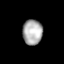
Tissue: lung
Cell type: Epithelial cells
Senescence score: 0.218
Nuclear area (px): 489
Mean DAPI intensity: 172.64